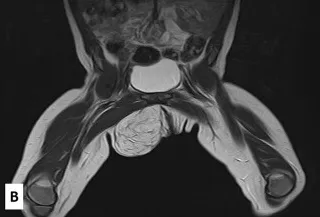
MRI scan revealed a not well-demarcated mass measuring 6.6 x 4.8 x 4.4 cm, the mass mainly comprised fatty signal intensity.
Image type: radiology (mri)